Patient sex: F
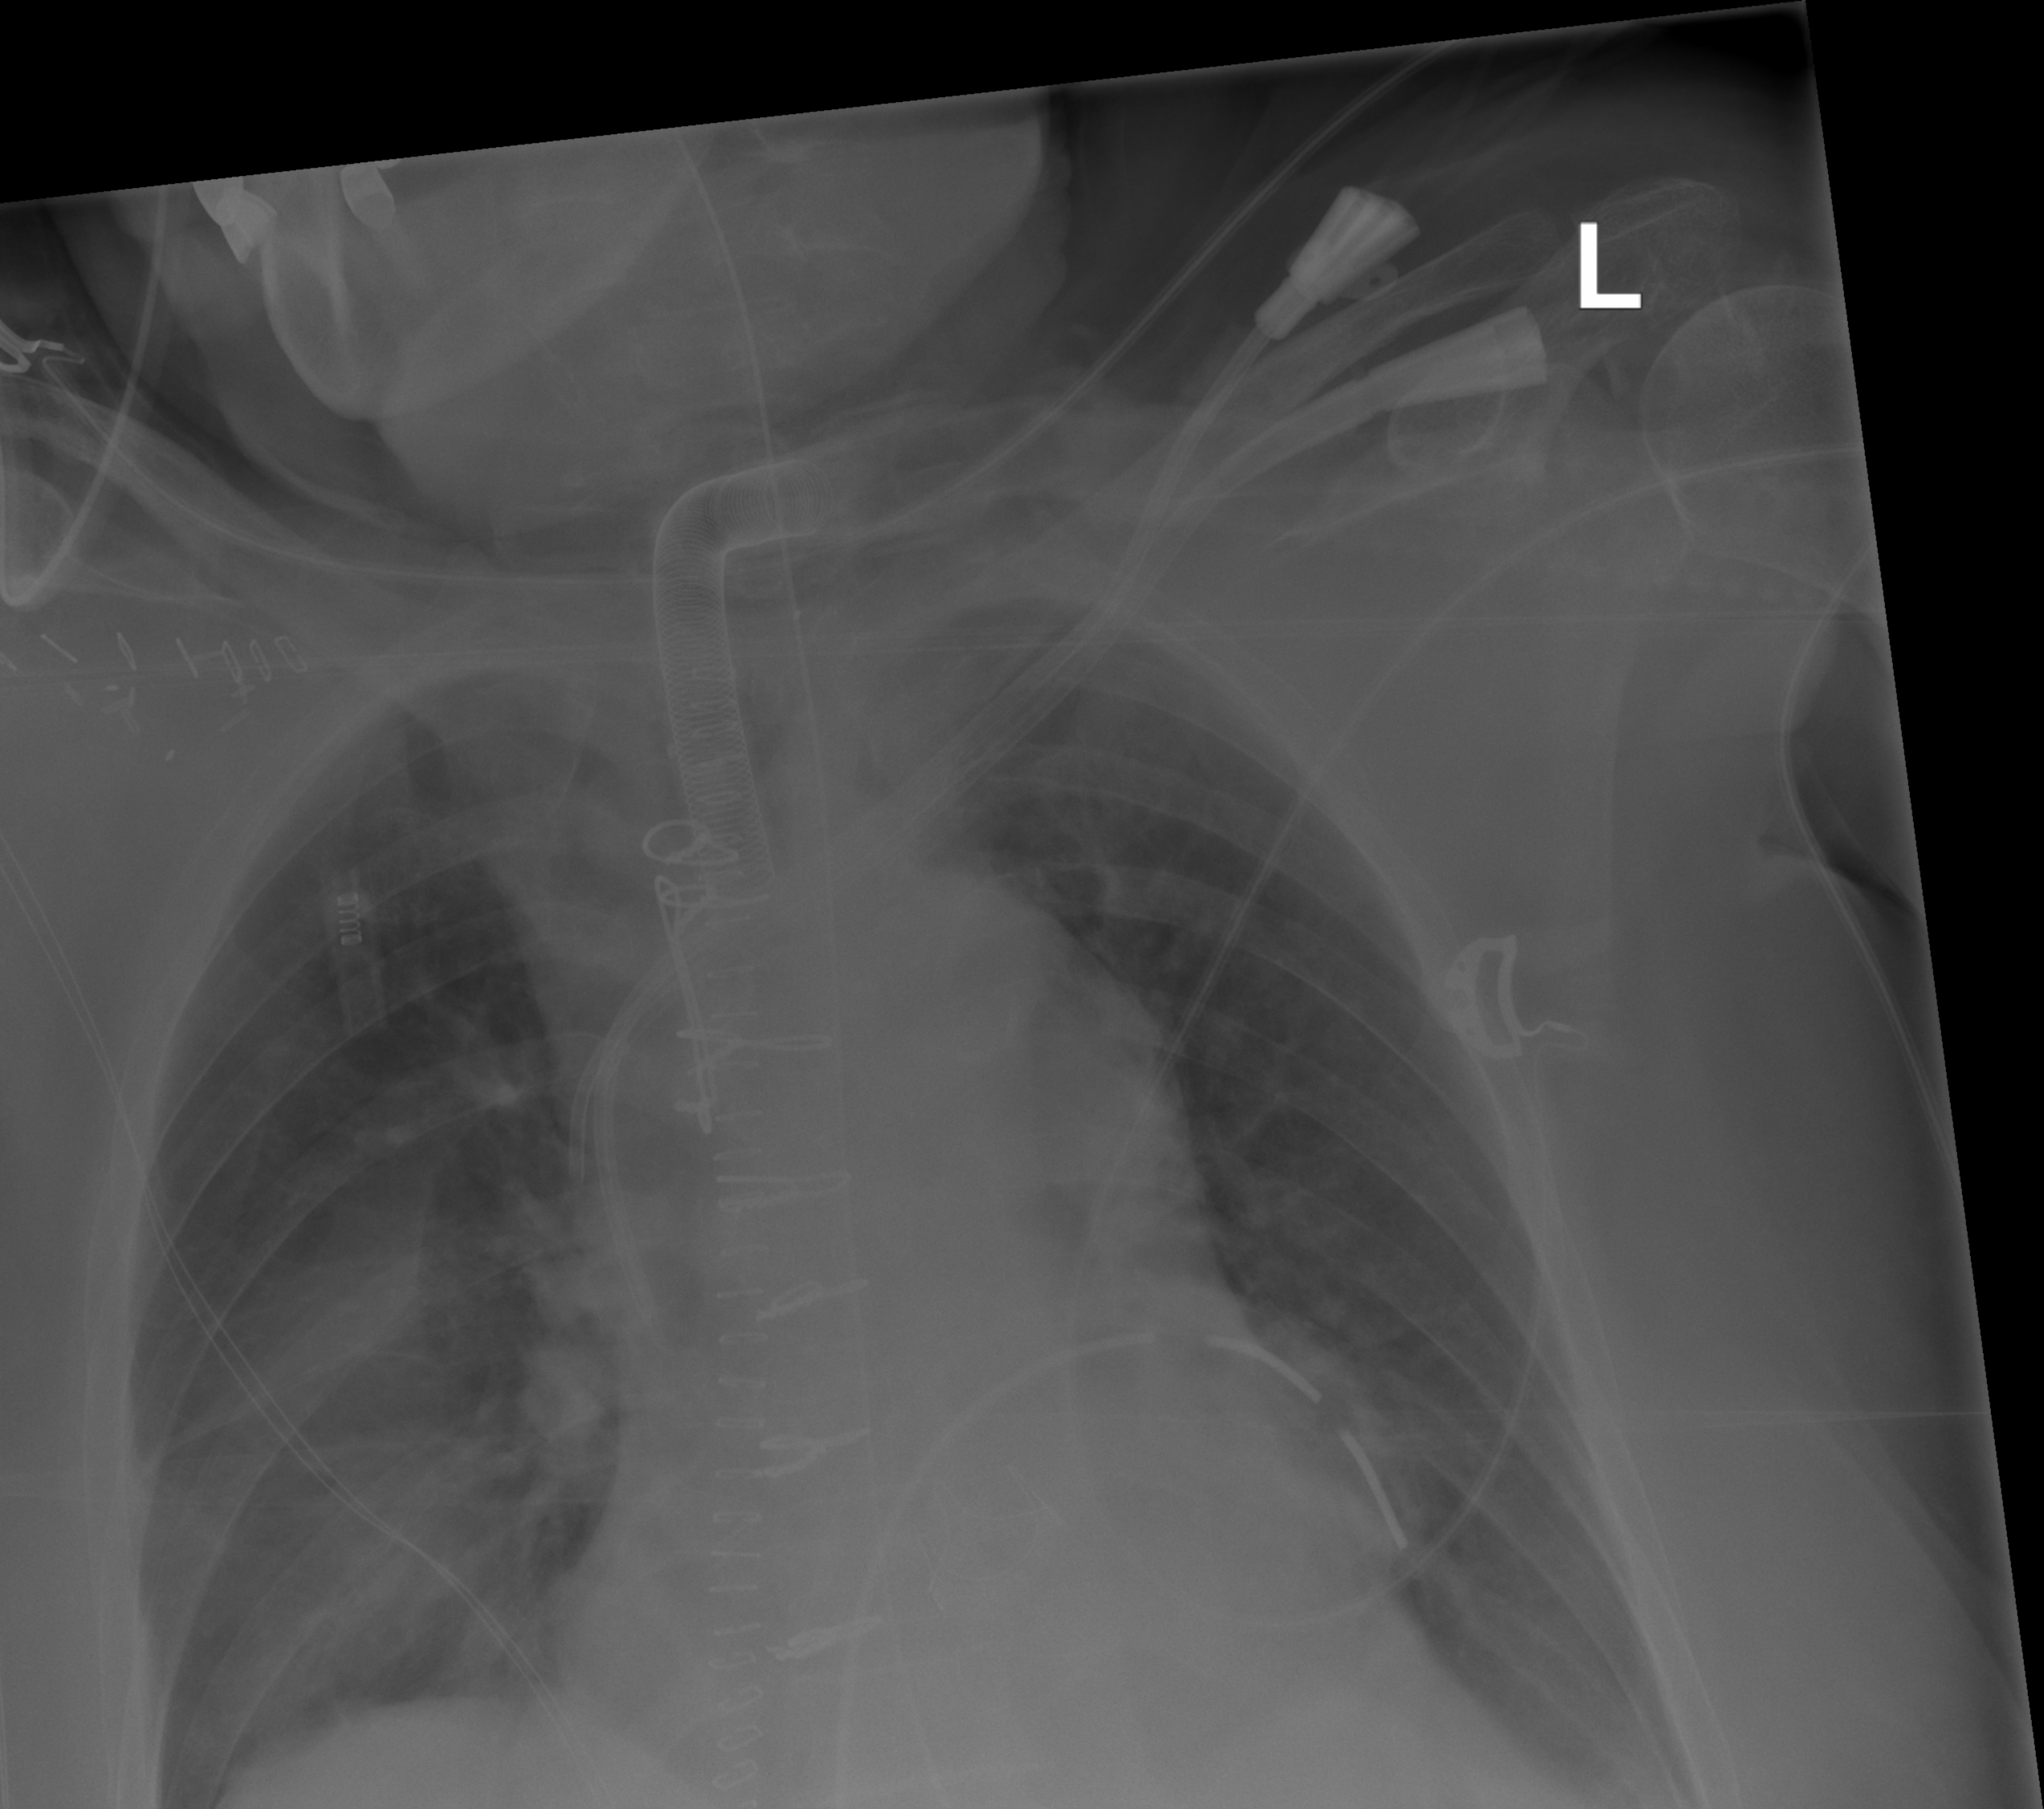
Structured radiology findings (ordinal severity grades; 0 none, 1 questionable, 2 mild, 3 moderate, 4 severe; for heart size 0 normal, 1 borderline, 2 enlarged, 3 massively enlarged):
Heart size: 1
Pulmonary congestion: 0
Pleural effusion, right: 0
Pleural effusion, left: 2
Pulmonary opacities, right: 3
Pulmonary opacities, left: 0
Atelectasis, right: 2
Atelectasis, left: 2